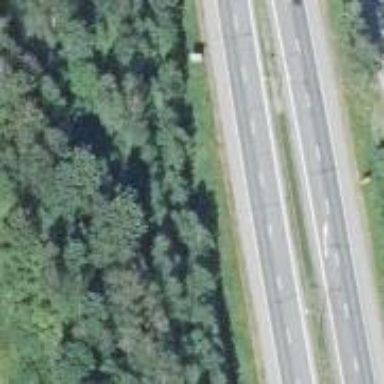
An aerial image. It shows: Trunk highway.